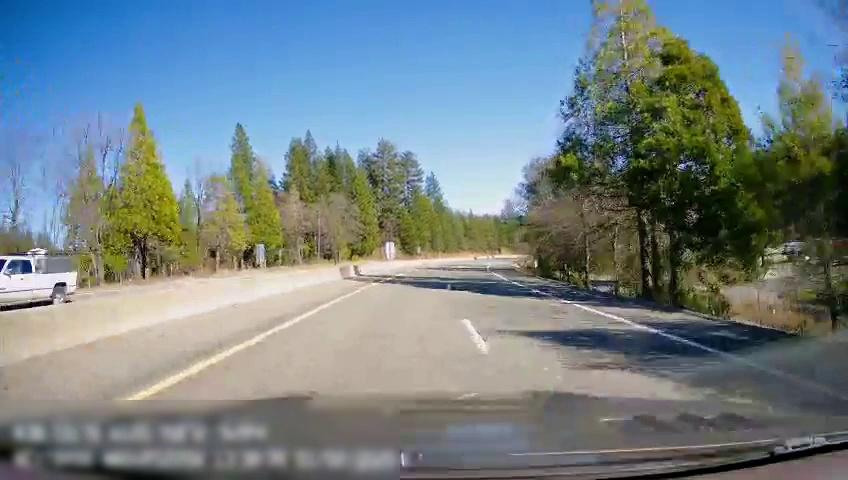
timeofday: Day
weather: Sunny
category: Drivable Space
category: Drivable Space
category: Vehicles | Truck
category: Lanes | Current Lane
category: Lanes | Current Lane
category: Lanes | Alternate Lane